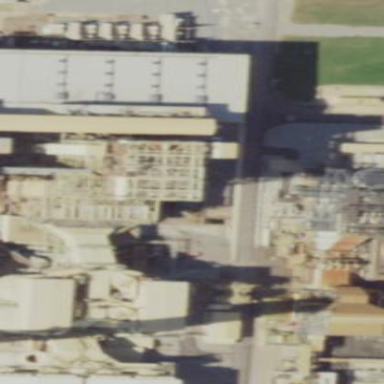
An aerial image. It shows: Industrial building.